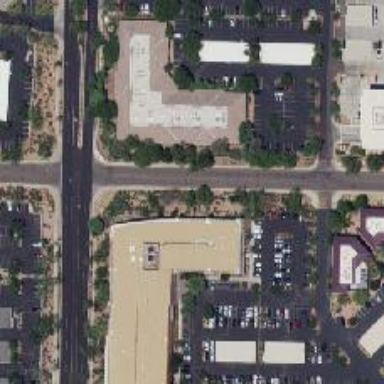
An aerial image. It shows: Commercial building.